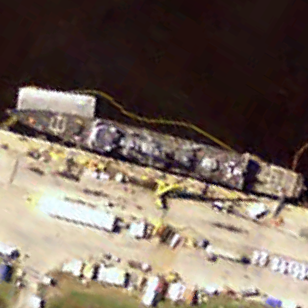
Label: cruiser